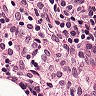
Metastatic tissue present: no